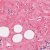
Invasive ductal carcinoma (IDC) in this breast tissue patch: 0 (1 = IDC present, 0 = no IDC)